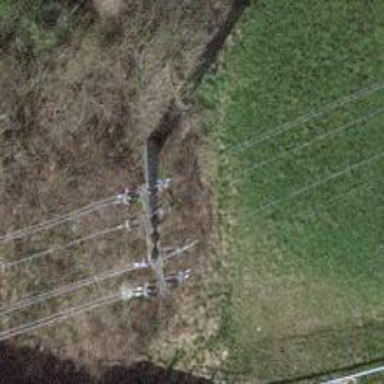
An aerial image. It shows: Power tower.